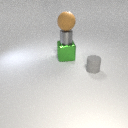
large brown rubber sphere above large green metal cube